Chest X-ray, AP view. Patient: 24 years old, sex F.
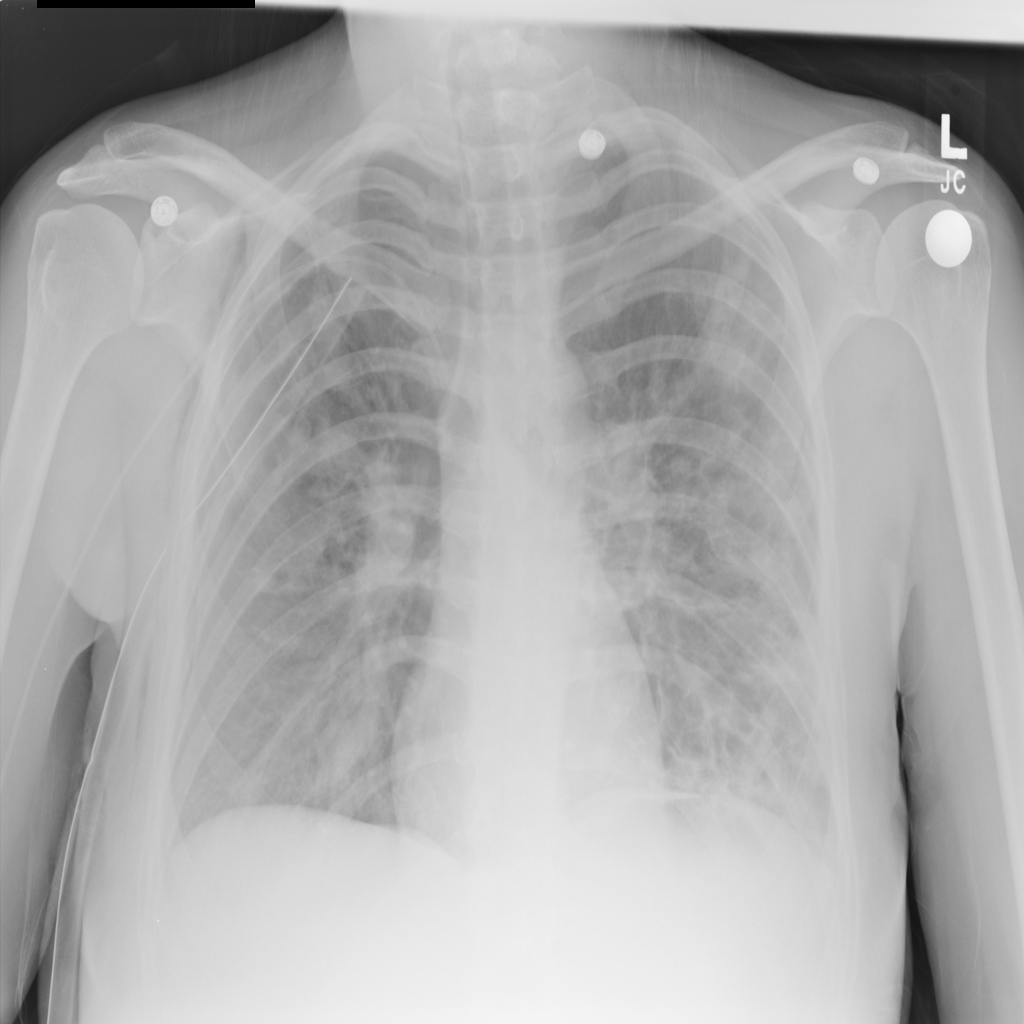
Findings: Emphysema, Nodule